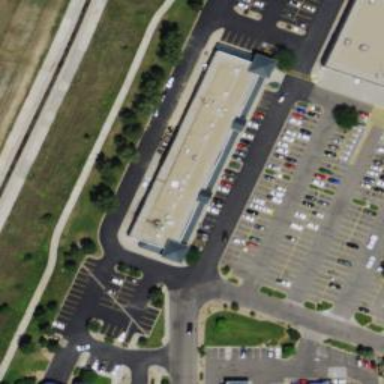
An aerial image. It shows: Parking space.